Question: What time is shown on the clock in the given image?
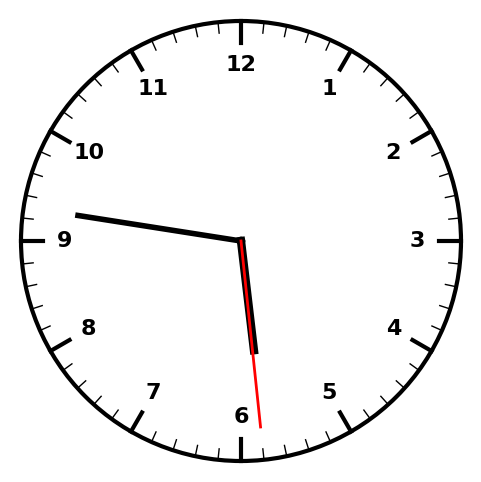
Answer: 05:46:29